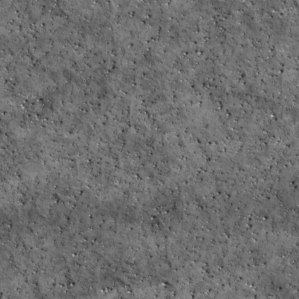
Label: non_frost